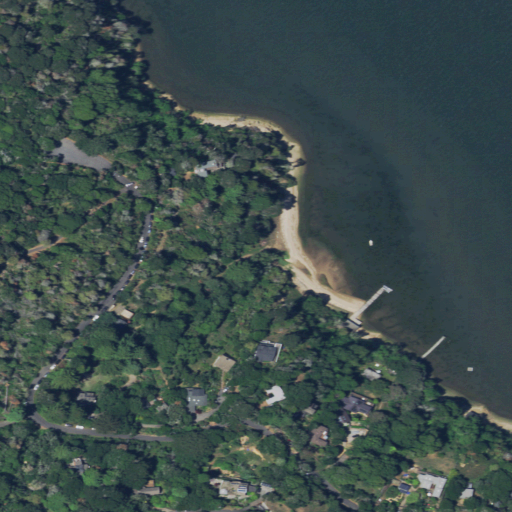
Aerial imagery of beach in California named Teachers Beach containing open water, mixed forest, open development, evergreen forest, shrub, medium intensity development, and low intensity development